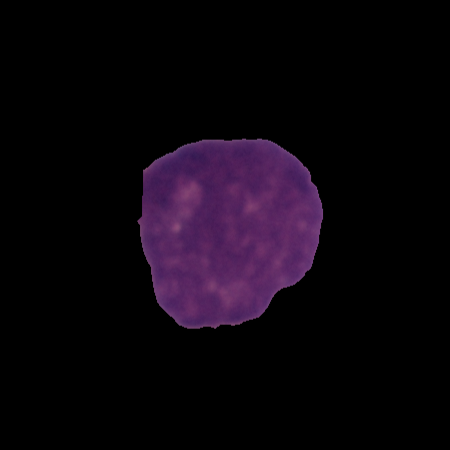
Label: cancer